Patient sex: M
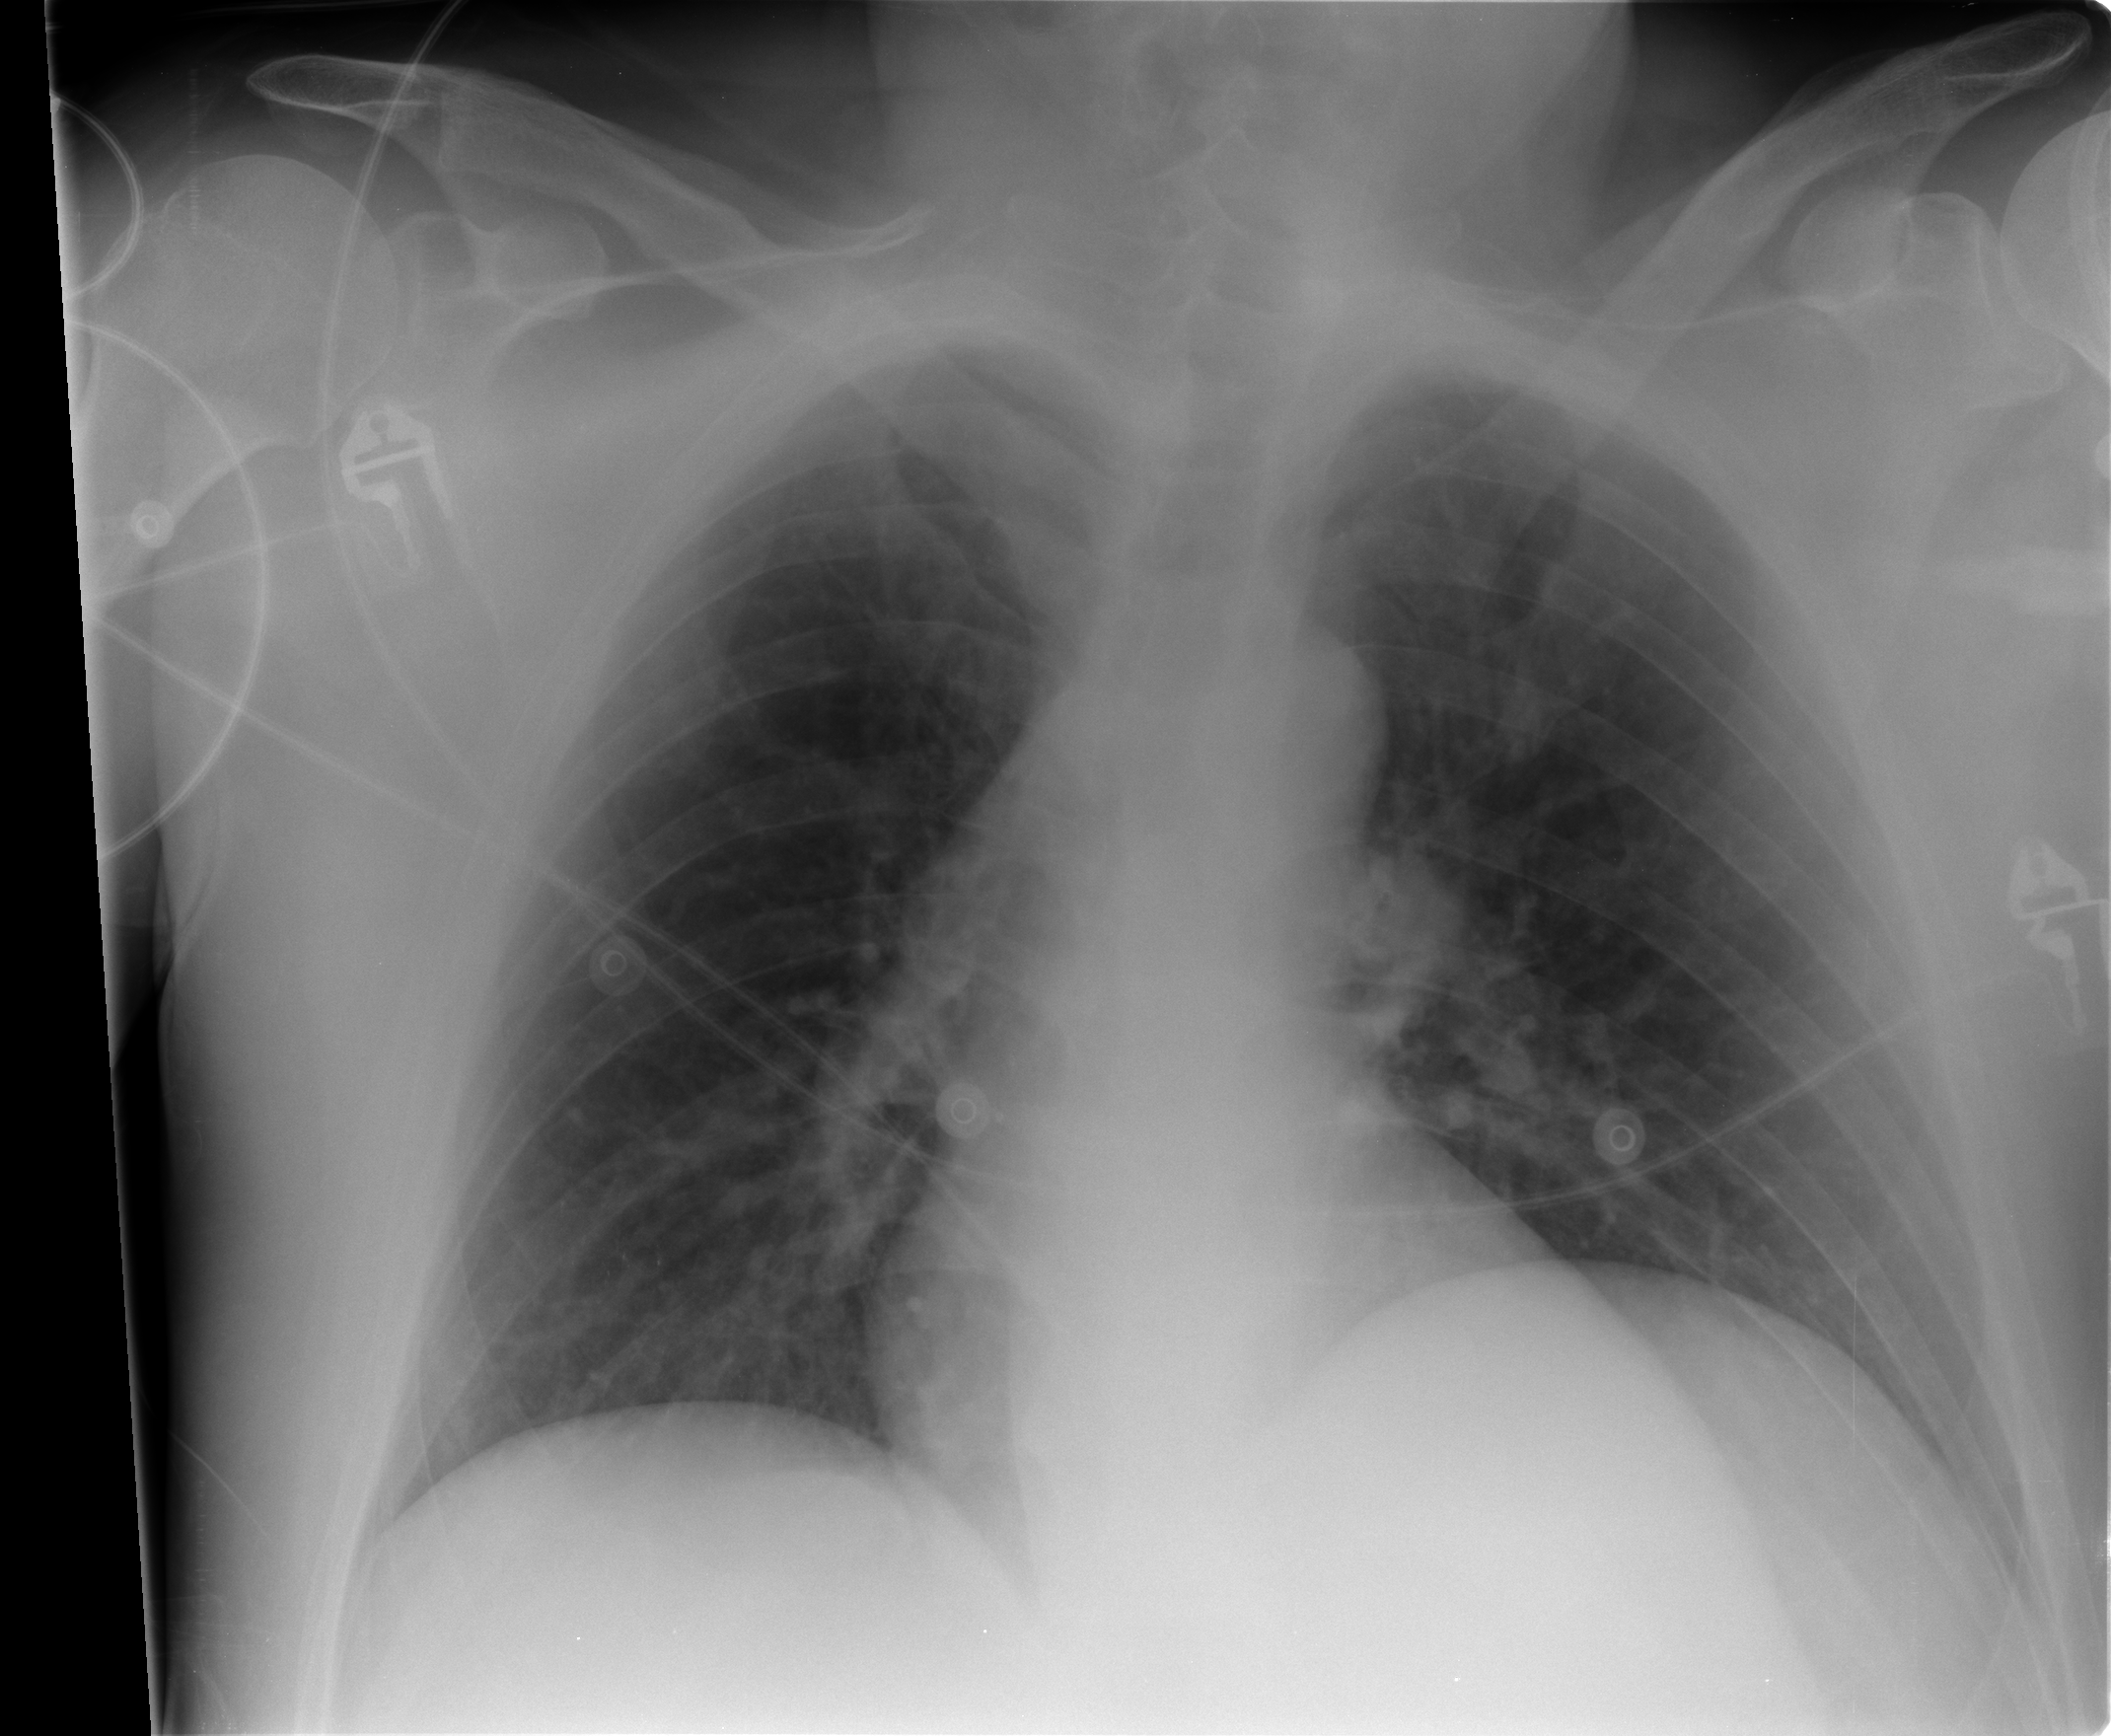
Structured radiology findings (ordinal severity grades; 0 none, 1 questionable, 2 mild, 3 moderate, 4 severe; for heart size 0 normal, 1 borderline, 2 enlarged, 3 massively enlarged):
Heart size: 0
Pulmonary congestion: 1
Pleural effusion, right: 0
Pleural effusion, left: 0
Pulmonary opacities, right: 0
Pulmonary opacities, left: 0
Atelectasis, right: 0
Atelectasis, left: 0